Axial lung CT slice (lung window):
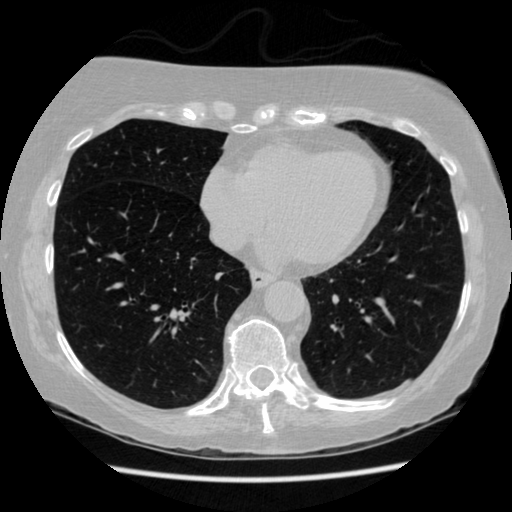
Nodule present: no